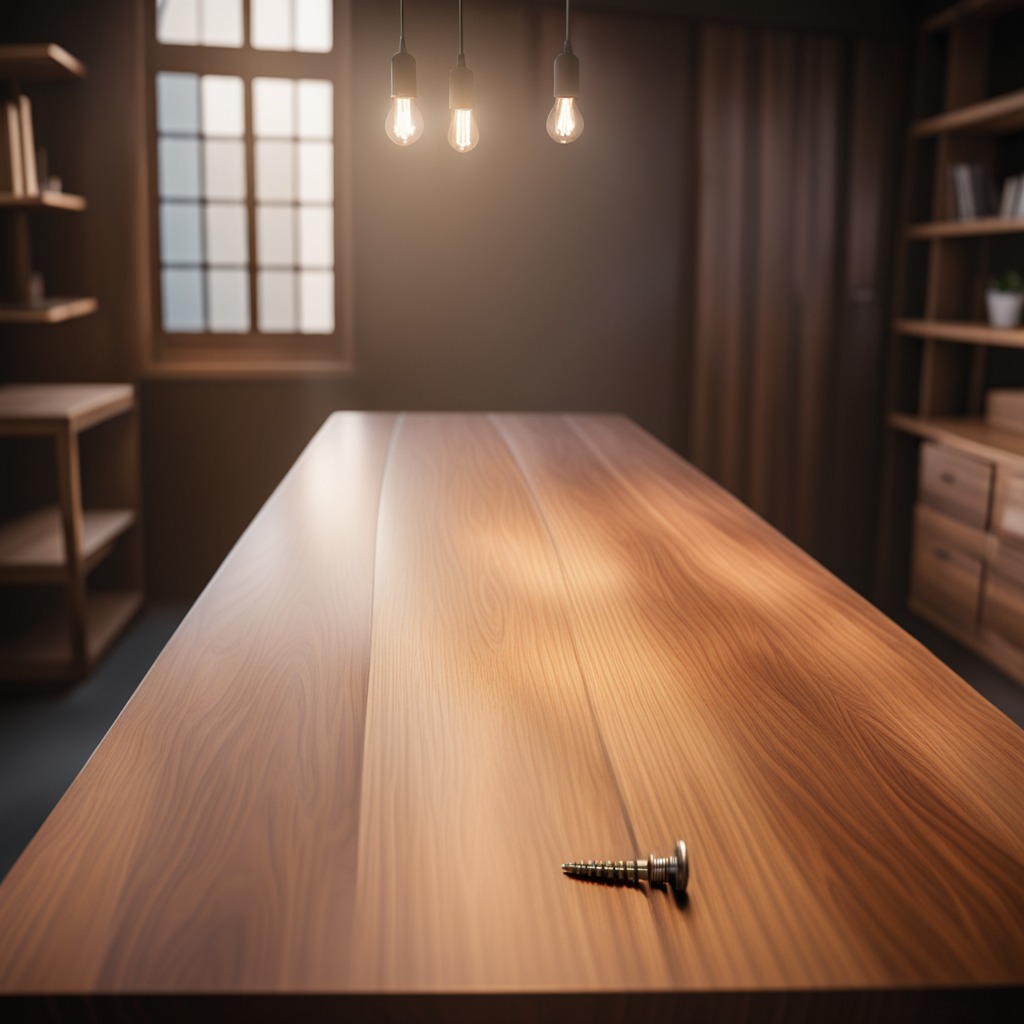
A metal screw is lying on the wooden table in a carpentry studio.